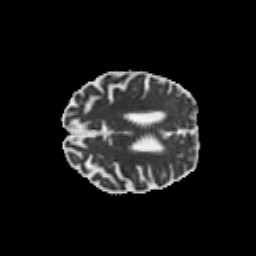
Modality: MD
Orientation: axial
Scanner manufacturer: siemens
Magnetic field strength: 3 T
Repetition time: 6.8 s
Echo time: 0.093 s